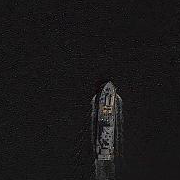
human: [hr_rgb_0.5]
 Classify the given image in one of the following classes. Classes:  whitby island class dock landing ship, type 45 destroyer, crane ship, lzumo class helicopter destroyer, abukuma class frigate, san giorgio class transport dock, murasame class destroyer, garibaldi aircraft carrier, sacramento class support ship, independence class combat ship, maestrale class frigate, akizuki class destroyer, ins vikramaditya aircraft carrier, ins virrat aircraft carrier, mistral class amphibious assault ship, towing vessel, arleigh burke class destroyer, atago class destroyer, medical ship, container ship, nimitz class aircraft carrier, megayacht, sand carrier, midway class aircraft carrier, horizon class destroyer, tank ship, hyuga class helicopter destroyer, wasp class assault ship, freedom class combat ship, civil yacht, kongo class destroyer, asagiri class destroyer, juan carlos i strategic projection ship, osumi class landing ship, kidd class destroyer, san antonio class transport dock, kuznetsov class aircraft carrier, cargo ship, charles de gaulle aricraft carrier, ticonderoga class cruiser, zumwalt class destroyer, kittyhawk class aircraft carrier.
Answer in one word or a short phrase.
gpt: Towing vessel